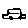
Label: car